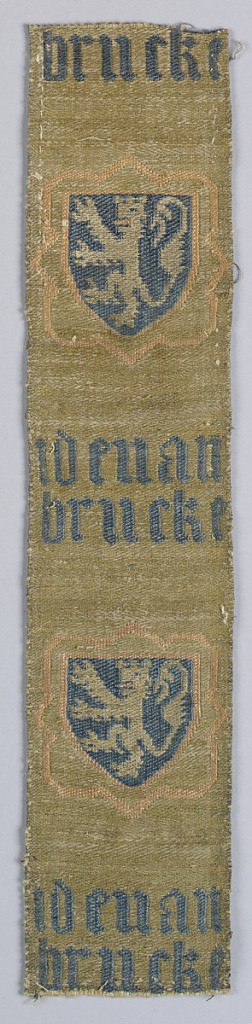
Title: Orphrey band fragment
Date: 15th century
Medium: silk, linen. metallic Technique:
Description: A repetition of a shield containing a lion with blue inscriptions in between.